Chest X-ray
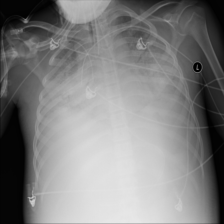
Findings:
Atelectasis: negative
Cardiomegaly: negative
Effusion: negative
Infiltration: positive
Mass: negative
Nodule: negative
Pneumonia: negative
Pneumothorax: negative
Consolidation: negative
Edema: negative
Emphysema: negative
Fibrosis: negative
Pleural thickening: negative
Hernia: negative